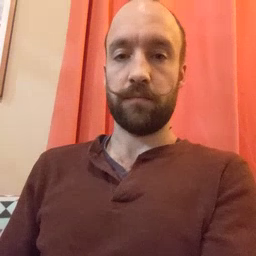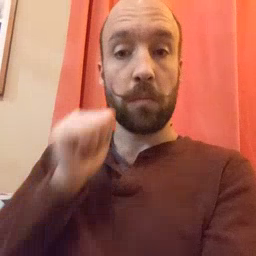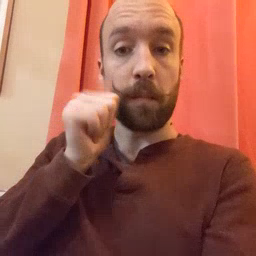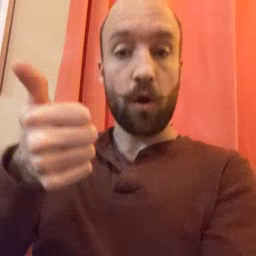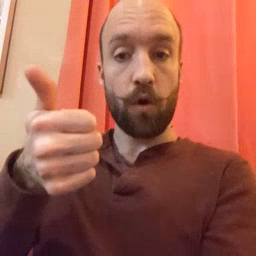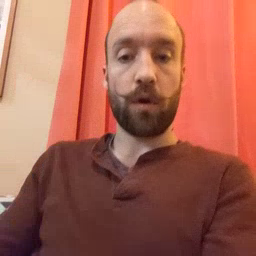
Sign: tomorrow